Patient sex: F
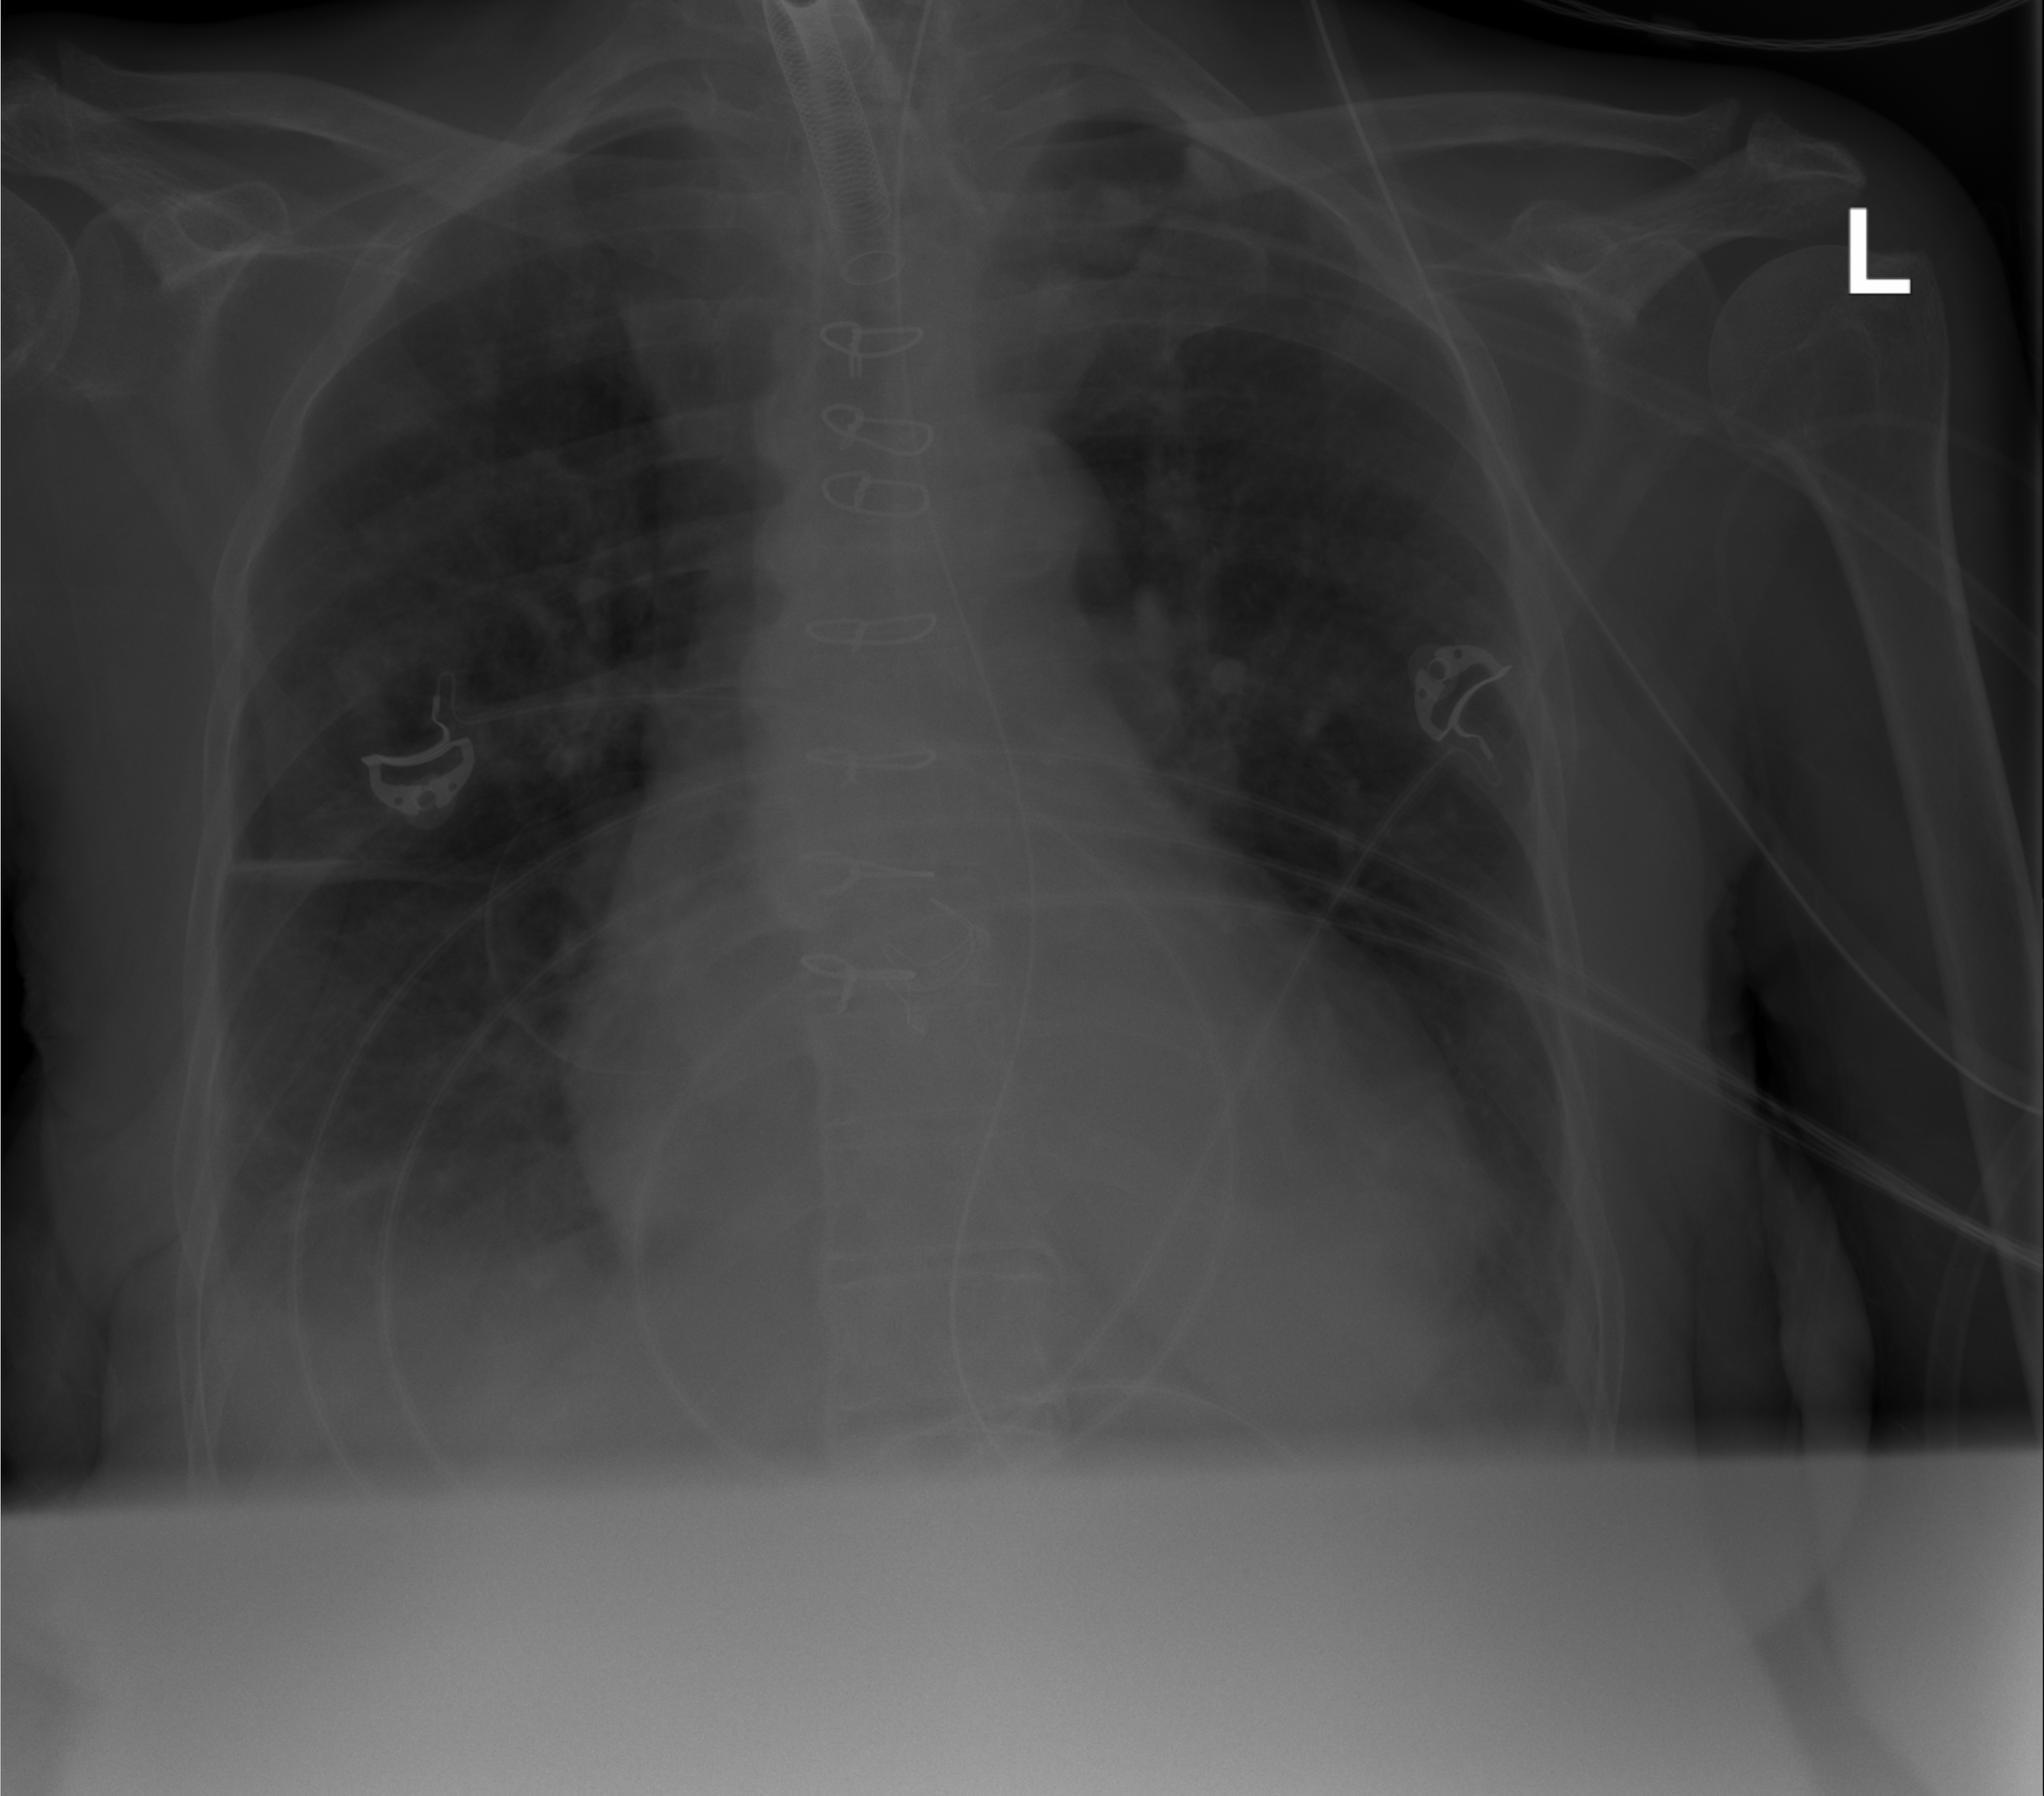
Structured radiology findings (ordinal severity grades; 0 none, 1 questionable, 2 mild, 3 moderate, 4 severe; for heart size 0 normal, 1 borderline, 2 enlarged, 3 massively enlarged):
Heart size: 2
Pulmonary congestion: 1
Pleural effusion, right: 2
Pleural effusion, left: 2
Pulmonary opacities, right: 1
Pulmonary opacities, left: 0
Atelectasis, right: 2
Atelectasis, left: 0